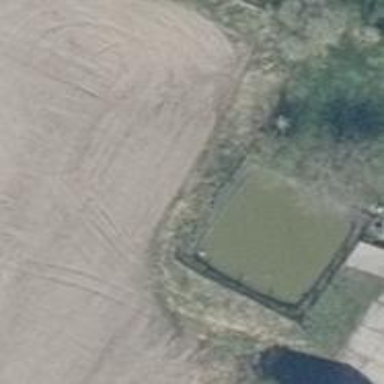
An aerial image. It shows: Pond with natural water.